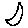
Label: moon